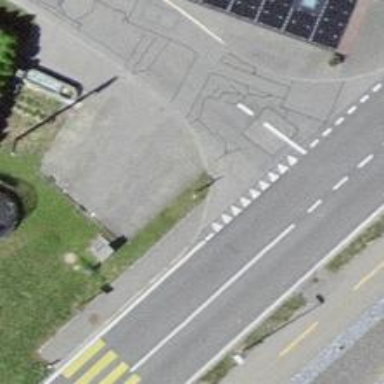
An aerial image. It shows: Bus stop with platform for public transport.